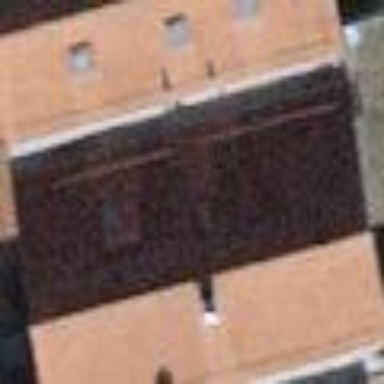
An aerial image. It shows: Terrace building.